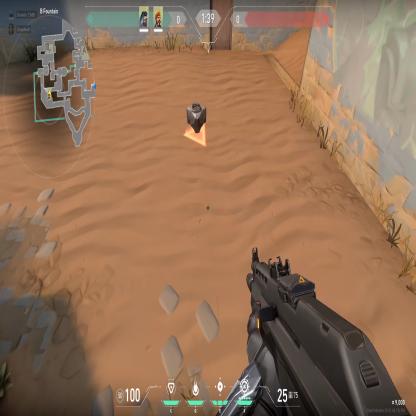
Label: dropped spike